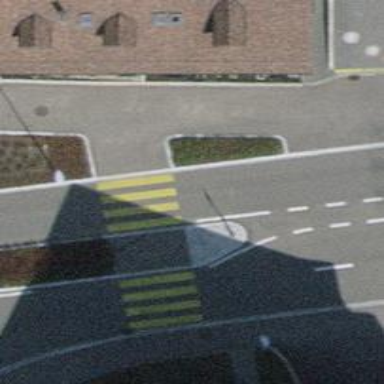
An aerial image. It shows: Uncontrolled zebra crossing with central island.